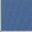
Piece: xx